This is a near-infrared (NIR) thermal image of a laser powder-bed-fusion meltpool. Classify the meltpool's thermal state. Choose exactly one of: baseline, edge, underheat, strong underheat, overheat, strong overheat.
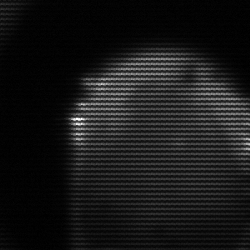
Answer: edge